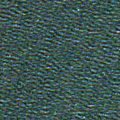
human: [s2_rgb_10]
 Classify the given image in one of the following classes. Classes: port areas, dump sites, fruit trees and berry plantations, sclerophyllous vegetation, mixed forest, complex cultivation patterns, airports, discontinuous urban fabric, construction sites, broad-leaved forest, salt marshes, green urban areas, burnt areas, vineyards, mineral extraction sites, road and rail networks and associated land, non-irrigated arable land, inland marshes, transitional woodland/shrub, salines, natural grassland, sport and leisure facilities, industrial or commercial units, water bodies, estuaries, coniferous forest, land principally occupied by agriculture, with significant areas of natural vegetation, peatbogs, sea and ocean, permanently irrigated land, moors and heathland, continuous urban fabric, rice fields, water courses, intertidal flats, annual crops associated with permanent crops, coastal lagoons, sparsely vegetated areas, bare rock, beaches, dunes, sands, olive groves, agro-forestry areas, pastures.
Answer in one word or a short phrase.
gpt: sea and ocean